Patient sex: F
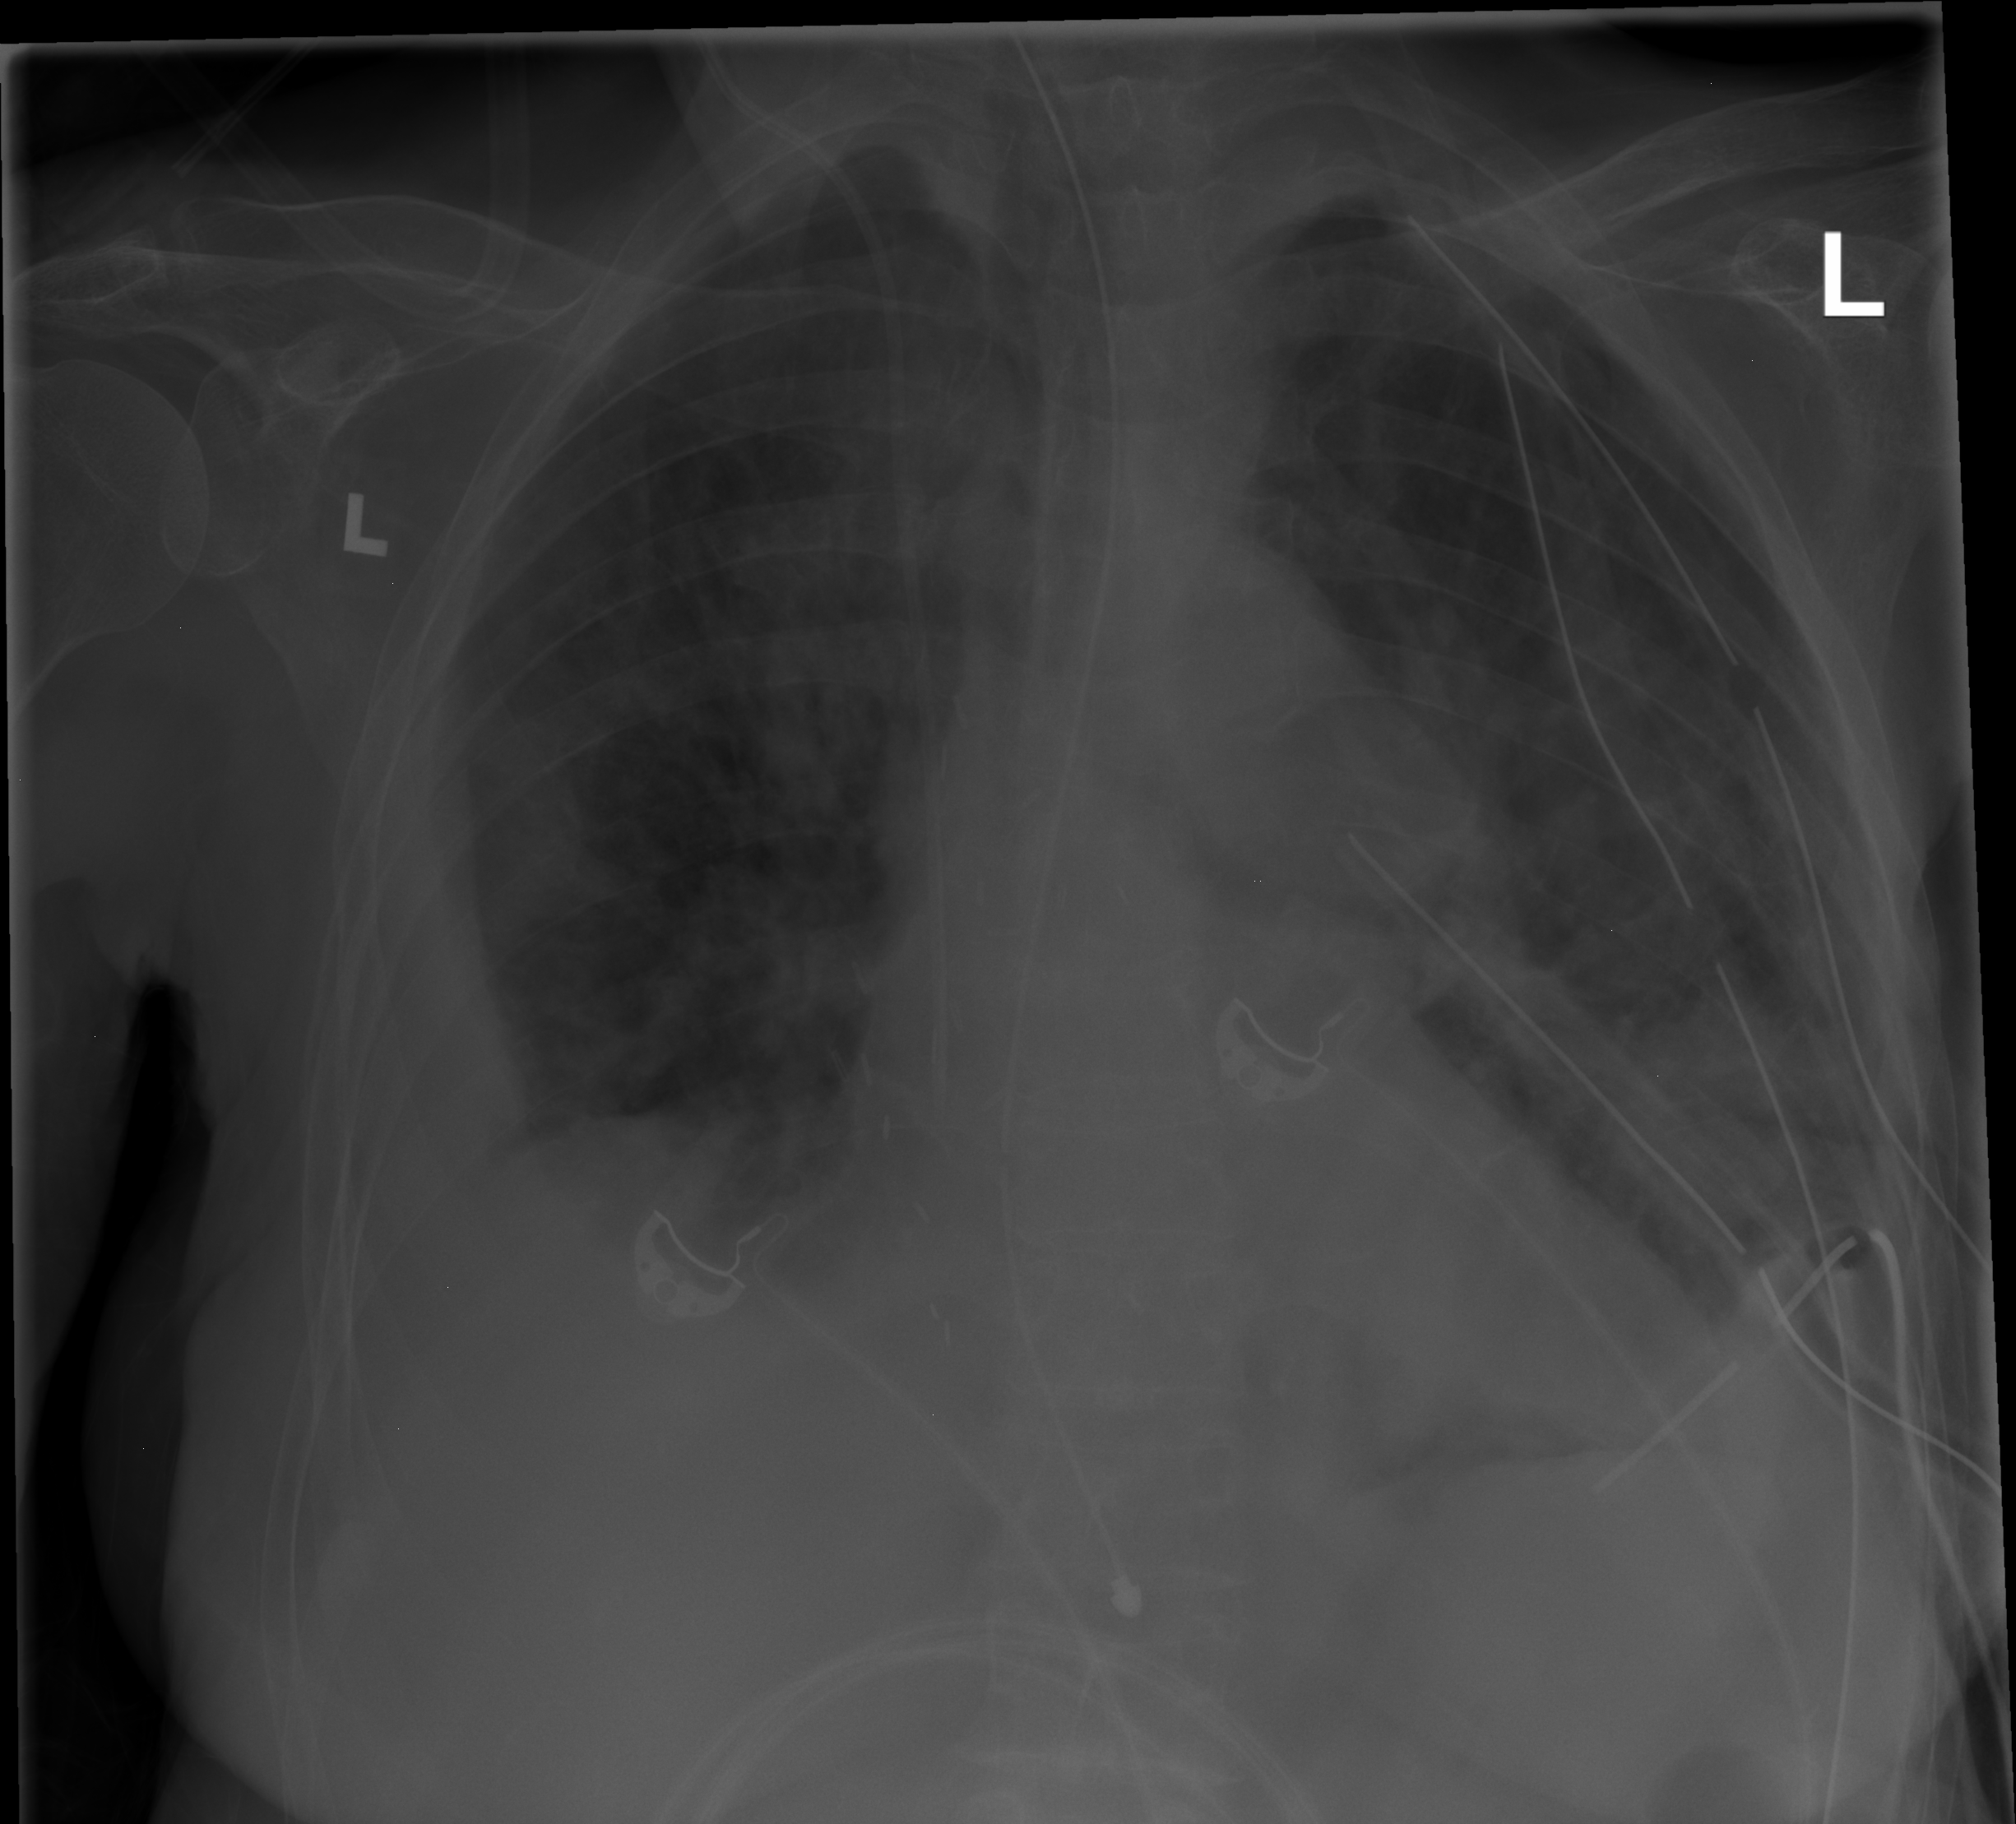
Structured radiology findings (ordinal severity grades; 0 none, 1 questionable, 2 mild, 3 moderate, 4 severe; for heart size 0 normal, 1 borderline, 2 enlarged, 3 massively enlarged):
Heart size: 1
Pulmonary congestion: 1
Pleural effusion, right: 2
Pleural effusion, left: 2
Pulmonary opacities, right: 1
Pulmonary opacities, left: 2
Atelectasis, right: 2
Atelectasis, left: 2